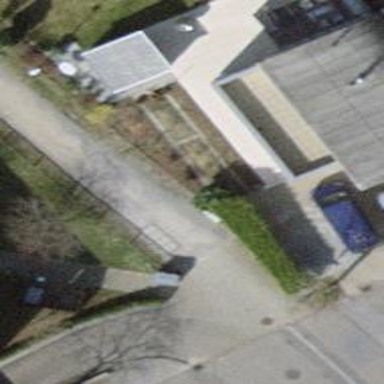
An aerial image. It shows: Street cabinet.